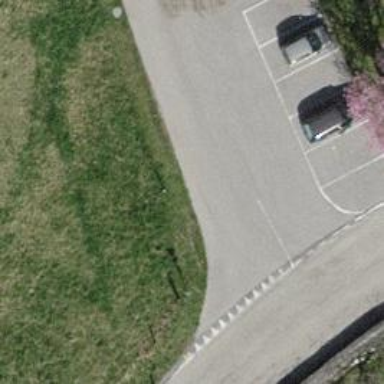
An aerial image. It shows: Parking area.